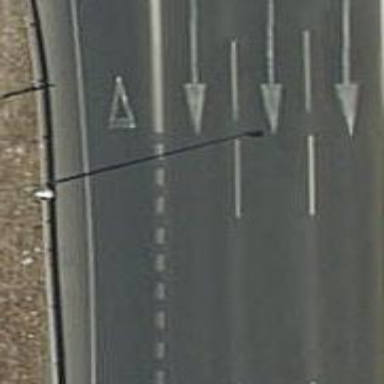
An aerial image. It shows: Road with "give way" sign.